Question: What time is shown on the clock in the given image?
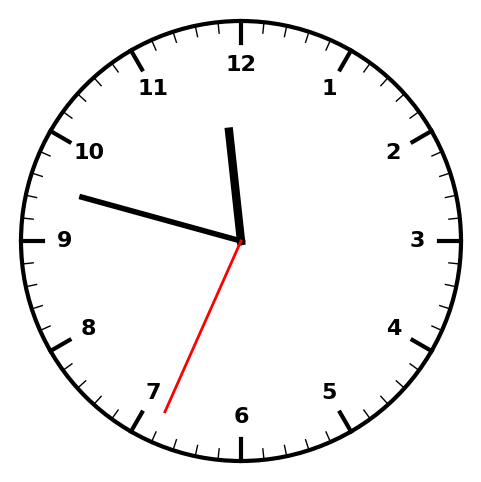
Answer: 11:47:34